Field crop: maize
Growth stage: 2
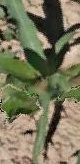
Species: maize